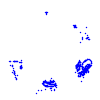
Particle: pion